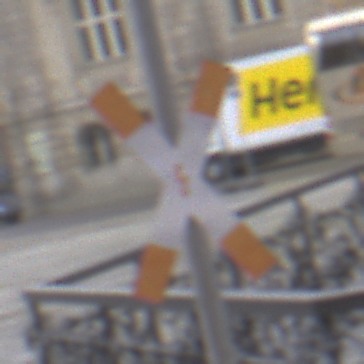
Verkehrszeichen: Andreaskreuz
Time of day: Midday
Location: Outdoor (Urban)
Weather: Overcast
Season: NotSpecified
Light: Natural